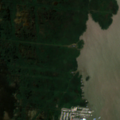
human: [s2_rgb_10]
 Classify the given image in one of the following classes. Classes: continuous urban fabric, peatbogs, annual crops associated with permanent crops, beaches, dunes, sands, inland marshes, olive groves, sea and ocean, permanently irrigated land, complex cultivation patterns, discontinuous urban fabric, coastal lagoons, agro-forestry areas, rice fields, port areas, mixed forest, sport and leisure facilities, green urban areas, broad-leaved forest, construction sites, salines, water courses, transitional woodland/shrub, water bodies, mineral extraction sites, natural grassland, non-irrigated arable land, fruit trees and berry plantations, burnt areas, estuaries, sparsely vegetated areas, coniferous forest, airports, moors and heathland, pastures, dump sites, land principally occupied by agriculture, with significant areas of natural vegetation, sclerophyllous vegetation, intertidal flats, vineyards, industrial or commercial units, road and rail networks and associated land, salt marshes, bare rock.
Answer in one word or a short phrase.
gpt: sport and leisure facilities, inland marshes, water bodies